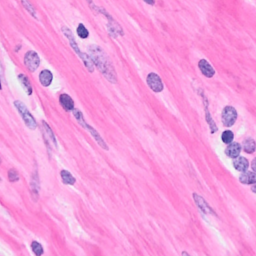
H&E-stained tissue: Breast